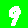
Digit: 9